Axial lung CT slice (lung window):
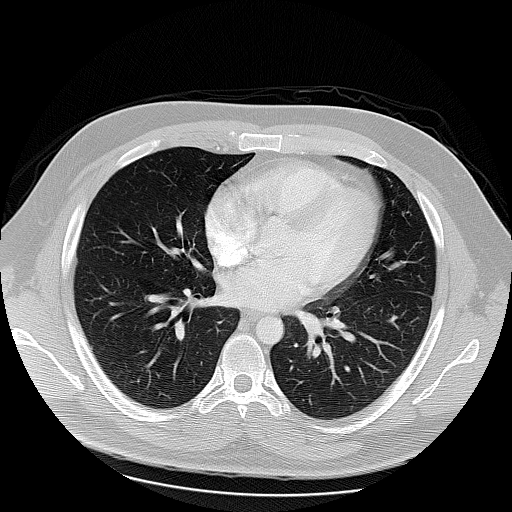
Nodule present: no